Field crop: maize
Growth stage: 1
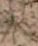
Species: salsola